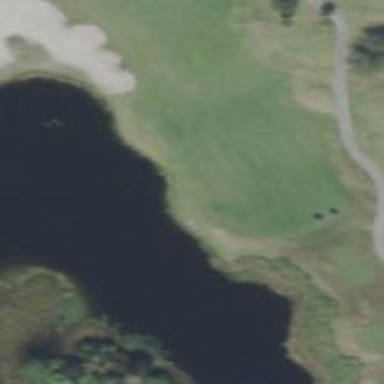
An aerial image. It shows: Golf fairway surrounded by grass.